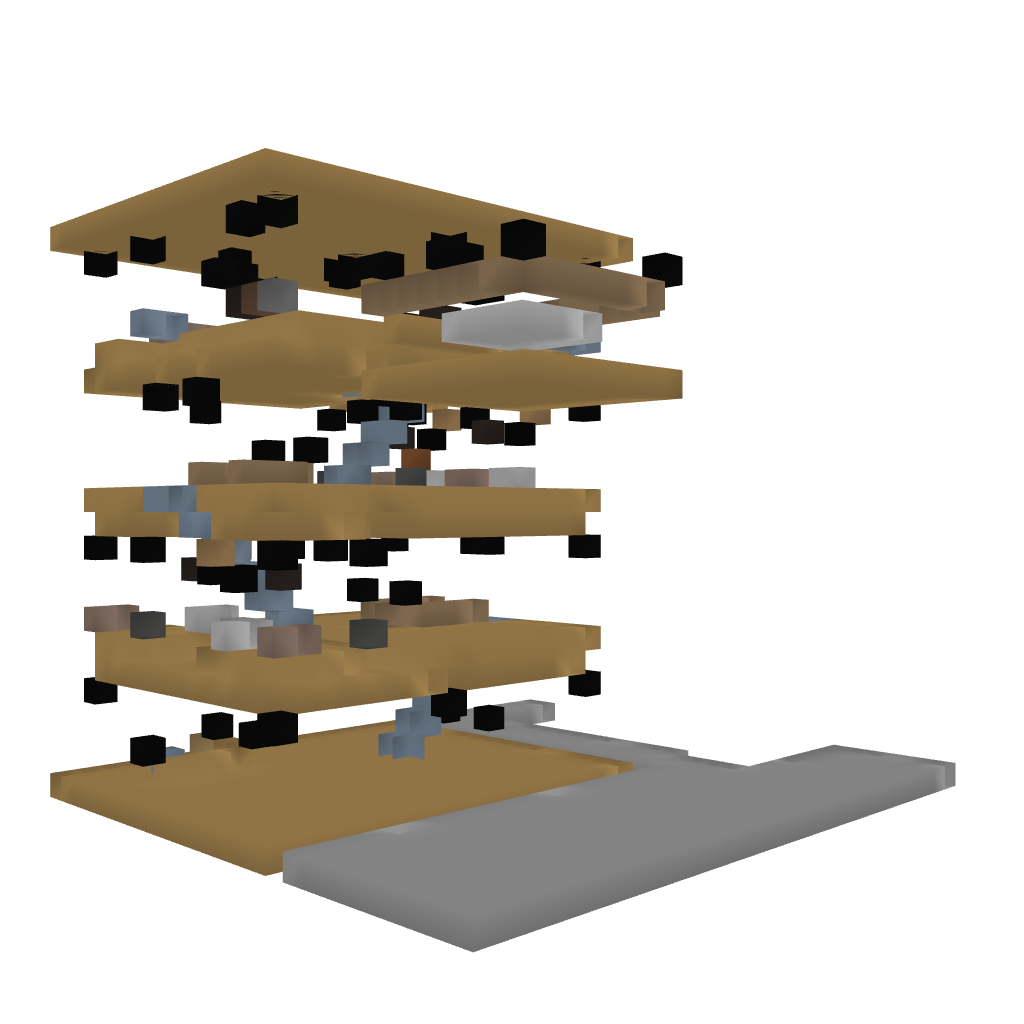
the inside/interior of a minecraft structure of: the-luxus-home